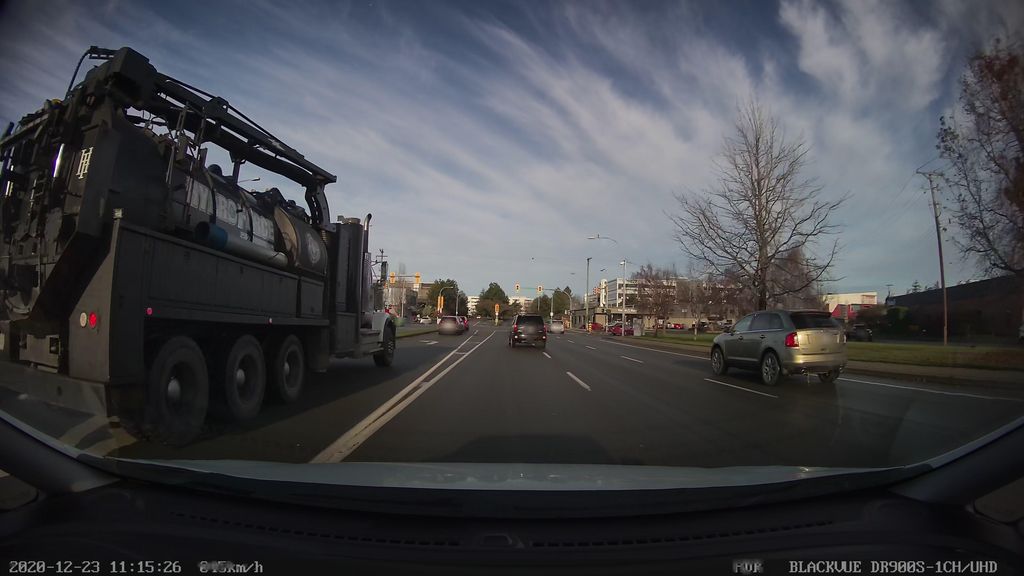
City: victoria